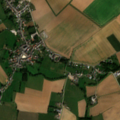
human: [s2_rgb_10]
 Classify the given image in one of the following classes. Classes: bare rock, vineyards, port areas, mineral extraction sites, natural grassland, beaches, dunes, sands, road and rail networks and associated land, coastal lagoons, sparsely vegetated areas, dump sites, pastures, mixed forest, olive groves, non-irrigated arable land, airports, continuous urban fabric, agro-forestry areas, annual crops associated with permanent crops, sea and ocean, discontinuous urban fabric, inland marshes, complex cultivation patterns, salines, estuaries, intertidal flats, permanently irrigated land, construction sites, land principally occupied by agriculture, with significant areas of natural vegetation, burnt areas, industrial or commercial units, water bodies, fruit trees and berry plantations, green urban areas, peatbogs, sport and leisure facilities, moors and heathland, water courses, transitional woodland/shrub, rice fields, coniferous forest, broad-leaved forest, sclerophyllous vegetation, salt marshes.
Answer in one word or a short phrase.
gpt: discontinuous urban fabric, non-irrigated arable land, pastures, complex cultivation patterns